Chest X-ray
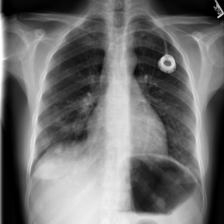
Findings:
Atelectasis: negative
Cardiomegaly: negative
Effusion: negative
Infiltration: negative
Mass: negative
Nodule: positive
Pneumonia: negative
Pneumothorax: negative
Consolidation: negative
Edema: negative
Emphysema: negative
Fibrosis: negative
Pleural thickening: negative
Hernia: negative